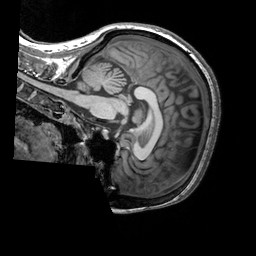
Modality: T1w
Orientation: sagittal
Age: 44
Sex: female
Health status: healthy
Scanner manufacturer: siemens
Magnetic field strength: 3 T
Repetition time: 2.3 s
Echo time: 0.00303 s